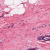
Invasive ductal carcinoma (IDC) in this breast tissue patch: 0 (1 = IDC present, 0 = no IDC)